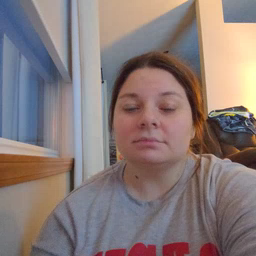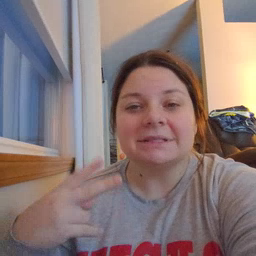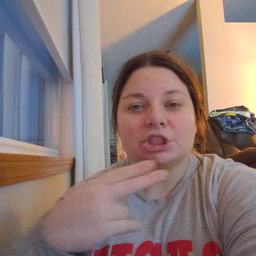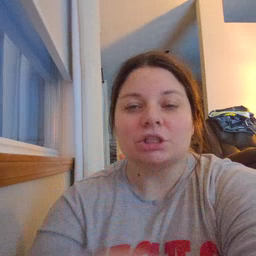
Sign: scissors